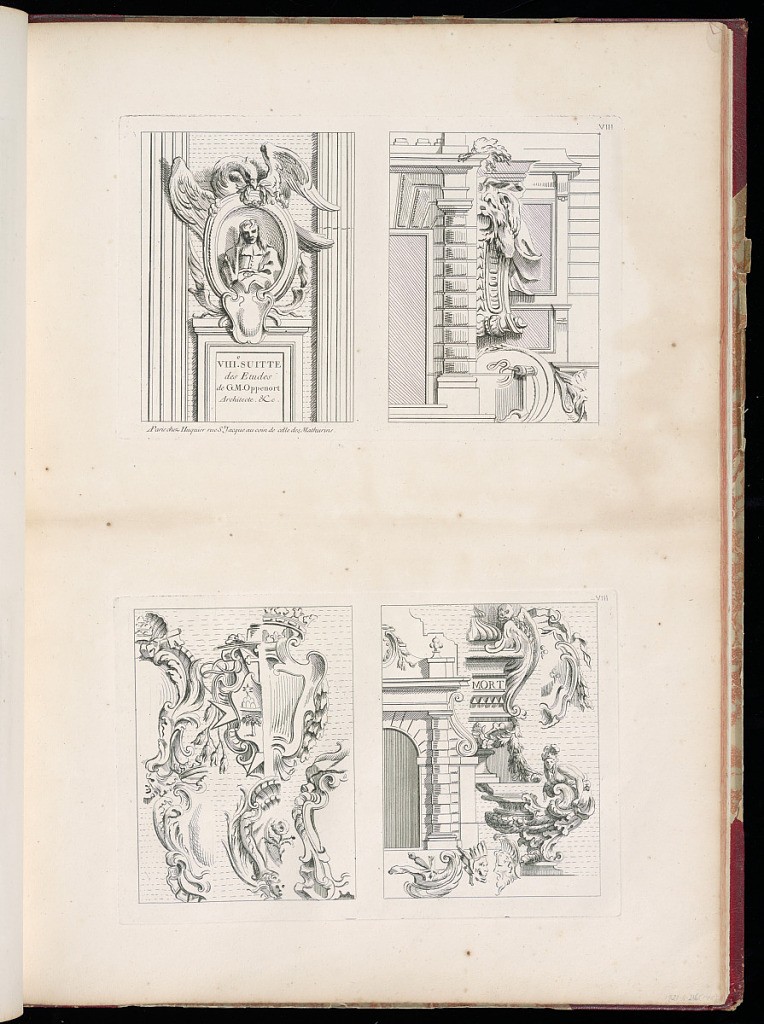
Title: Title Page
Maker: Gilles-Marie Oppenord, French, 1672–1742
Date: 1749-1761
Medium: Etching and engraving on laid paper
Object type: Bound print
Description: Page printed with two plates (each divided into two) depicting architecture fragments, including a tomb, doorways, cartouches, and mascarons. The upper left plate is the title page. The plates are numbered but not signed.